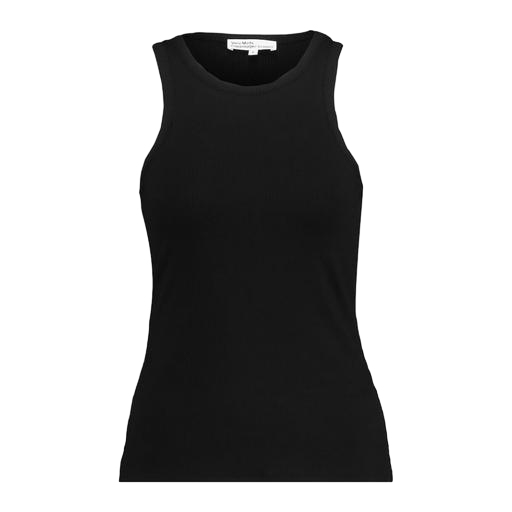
black ribbed tank top, black fitted tank top, fitted black tank top, white background